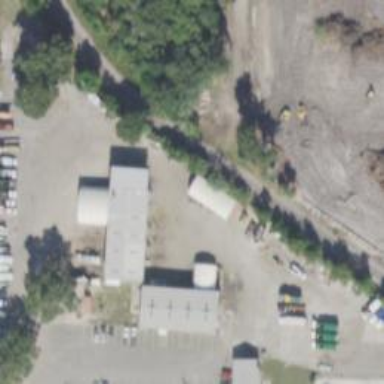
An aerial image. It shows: Rail spur service.